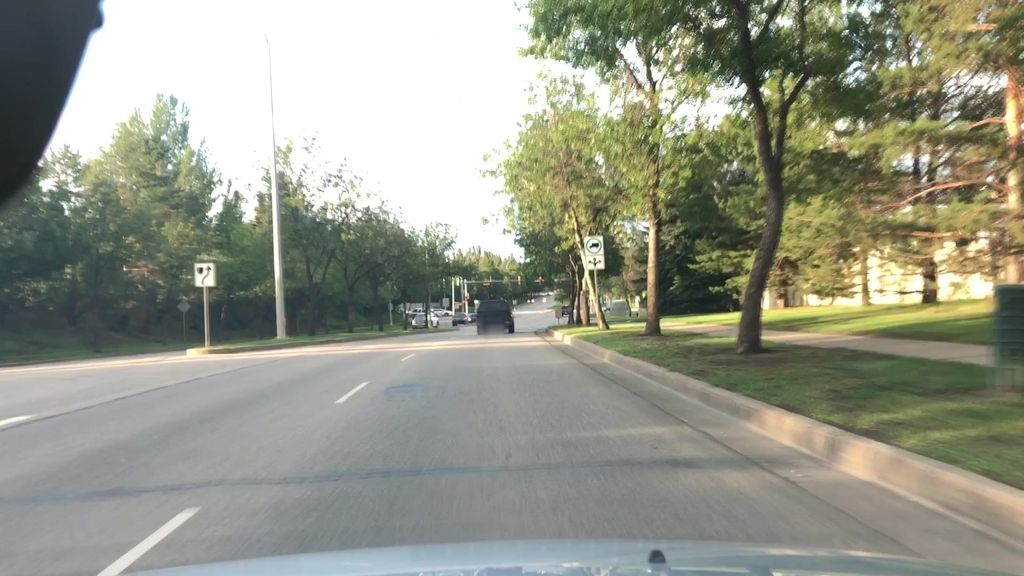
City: edmonton